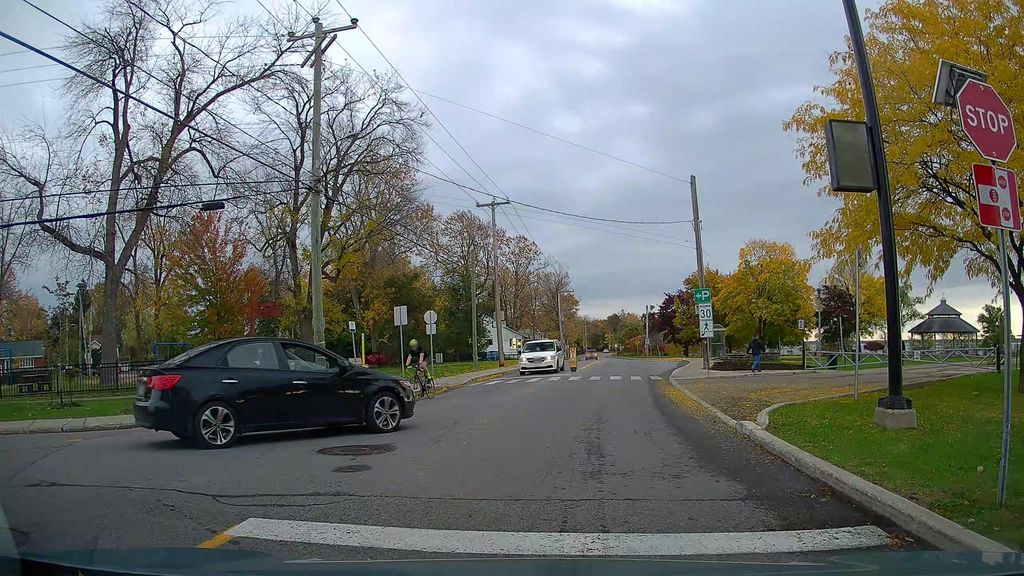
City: montreal